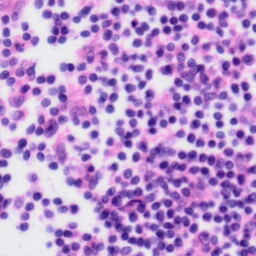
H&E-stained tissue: Tonsil